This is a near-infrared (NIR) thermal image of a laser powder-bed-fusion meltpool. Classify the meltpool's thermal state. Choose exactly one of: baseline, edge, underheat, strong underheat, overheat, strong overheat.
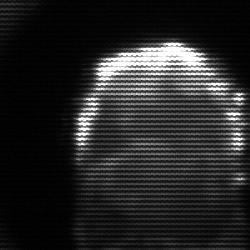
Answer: baseline